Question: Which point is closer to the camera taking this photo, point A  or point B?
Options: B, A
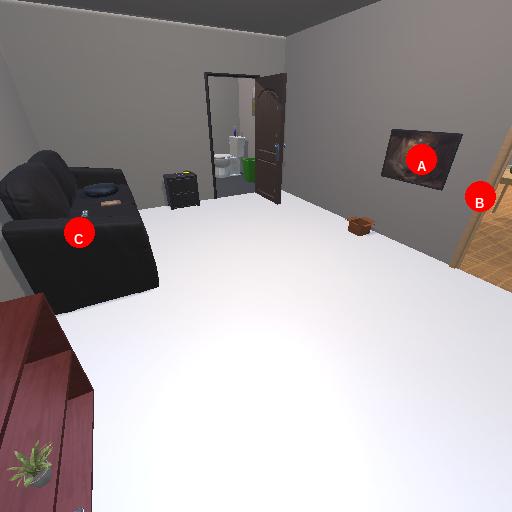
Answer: B